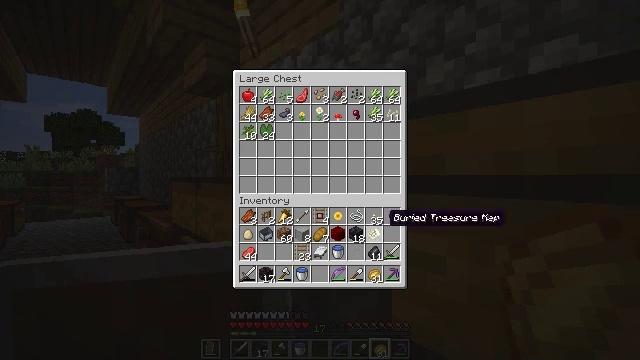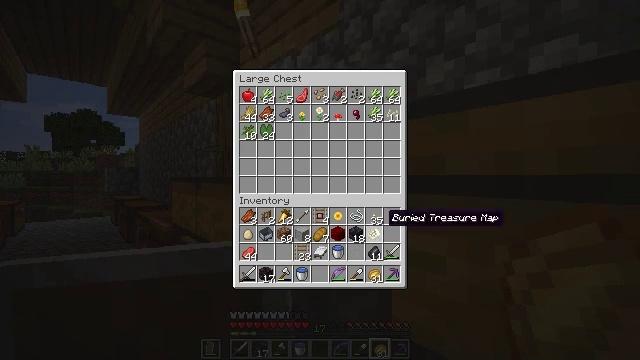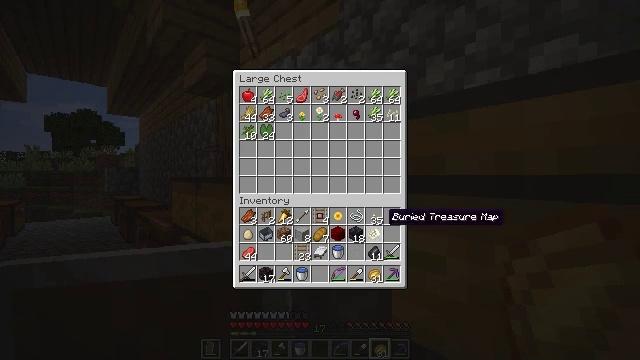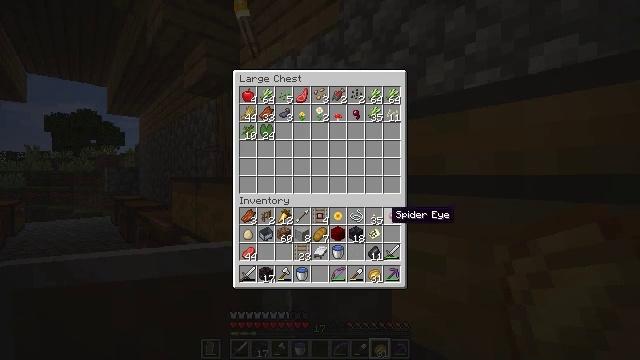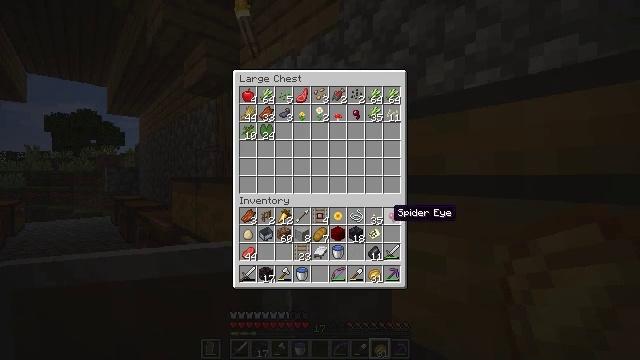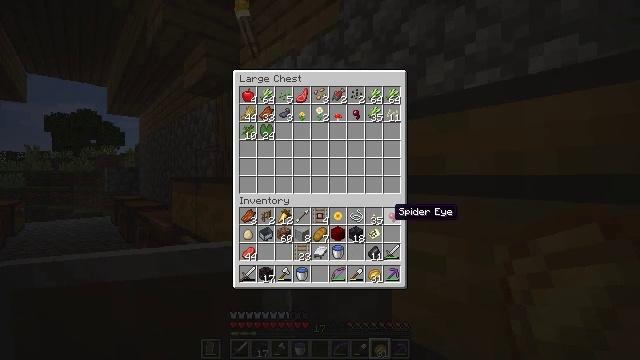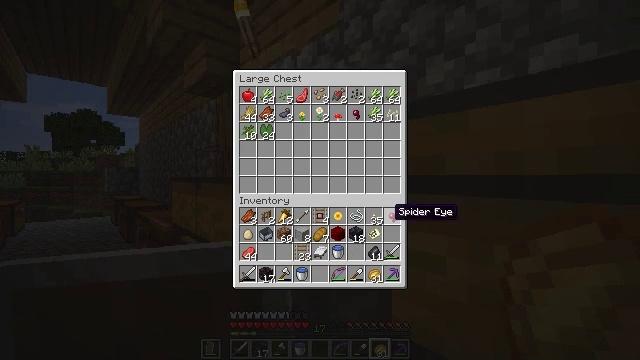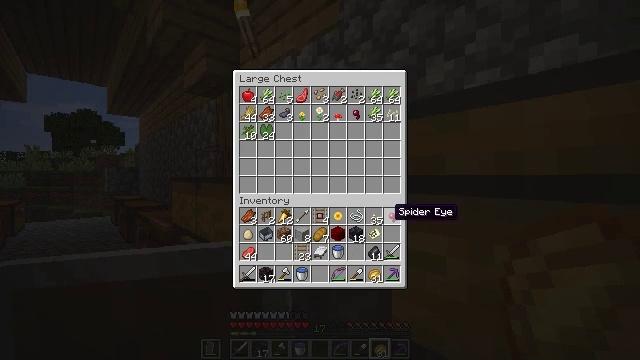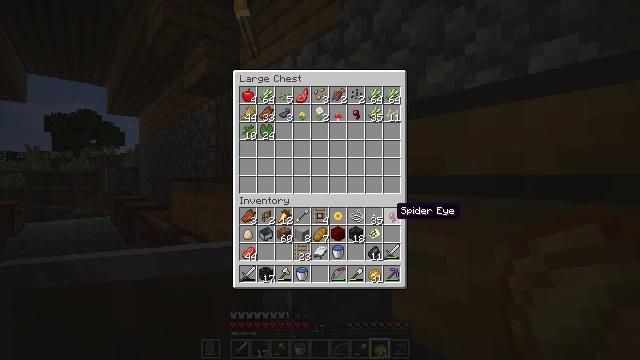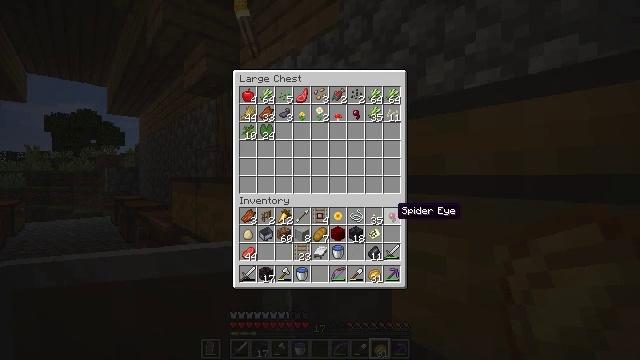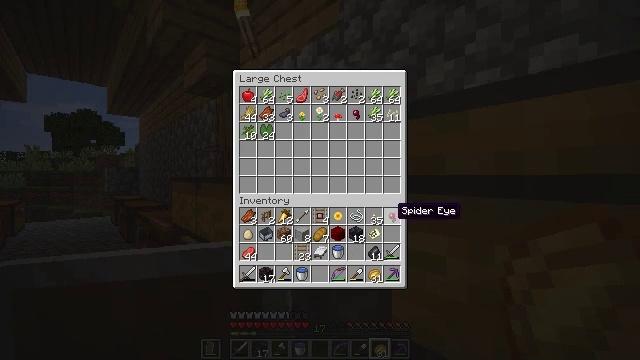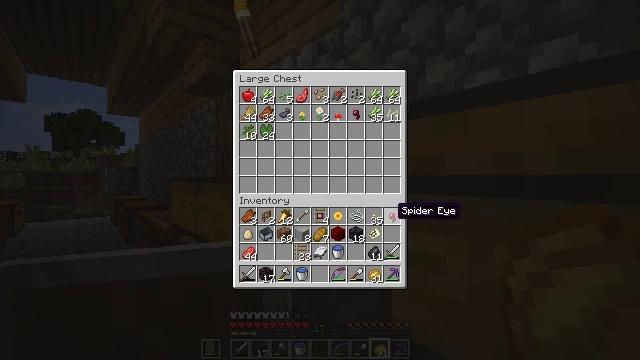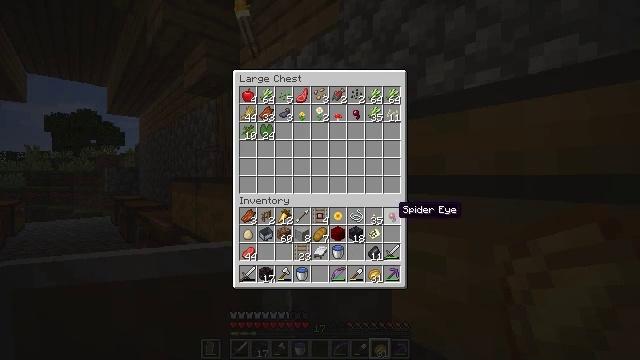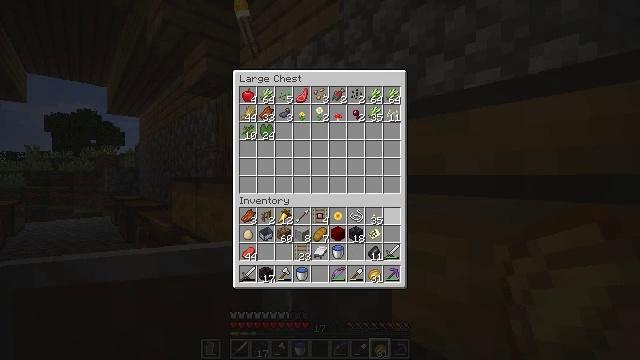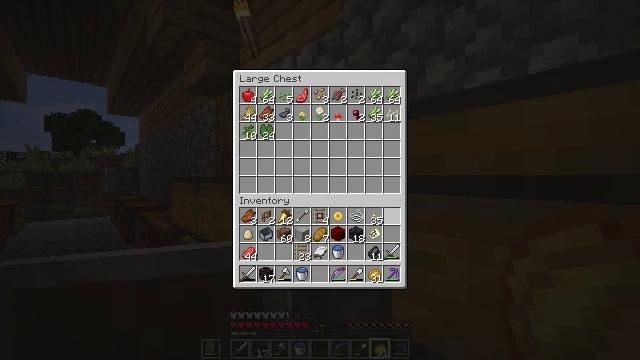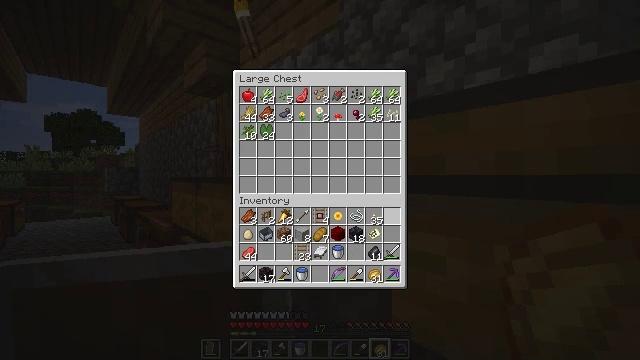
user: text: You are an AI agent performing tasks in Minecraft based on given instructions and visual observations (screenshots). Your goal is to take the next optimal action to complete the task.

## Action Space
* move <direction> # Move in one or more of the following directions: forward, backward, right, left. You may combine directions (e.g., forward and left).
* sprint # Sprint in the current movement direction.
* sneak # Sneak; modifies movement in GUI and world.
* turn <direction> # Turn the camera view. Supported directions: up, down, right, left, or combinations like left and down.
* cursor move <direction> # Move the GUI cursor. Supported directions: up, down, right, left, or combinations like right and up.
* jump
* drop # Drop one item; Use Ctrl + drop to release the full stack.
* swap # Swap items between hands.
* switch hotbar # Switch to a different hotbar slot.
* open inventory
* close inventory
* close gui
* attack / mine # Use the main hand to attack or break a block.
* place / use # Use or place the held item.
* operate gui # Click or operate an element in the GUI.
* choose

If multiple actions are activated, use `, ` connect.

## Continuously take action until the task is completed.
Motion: motion action
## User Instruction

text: Gather the chest from its place.
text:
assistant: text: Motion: sneak
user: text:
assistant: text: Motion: sneak
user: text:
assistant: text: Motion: sneak
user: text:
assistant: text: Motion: sneak
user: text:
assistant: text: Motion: sneak
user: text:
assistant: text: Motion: sneak
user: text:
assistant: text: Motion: sneak
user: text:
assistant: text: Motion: sneak
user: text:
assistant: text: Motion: sneak
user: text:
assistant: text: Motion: sneak
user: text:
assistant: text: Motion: sneak
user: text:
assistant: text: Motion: sneak
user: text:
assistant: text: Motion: sneak, use / place
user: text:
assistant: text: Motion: sneak, use / place
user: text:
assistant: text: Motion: sneak
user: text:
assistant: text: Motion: sneak, turn left
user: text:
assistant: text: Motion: sneak, turn left
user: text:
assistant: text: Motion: sneak, turn left
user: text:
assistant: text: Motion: sneak
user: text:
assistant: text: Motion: sneak
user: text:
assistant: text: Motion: sneak
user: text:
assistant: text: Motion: sneak, use / place
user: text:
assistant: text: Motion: sneak, use / place
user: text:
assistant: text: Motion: sneak
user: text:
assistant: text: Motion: sneak
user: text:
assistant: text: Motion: sneak
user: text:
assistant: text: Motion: sneak
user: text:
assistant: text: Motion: sneak
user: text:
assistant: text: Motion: sneak
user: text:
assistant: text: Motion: sneak